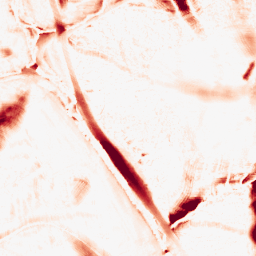
Category: morphological
Decomposition family: morphological_ellipse
Decomposition parameters: operation: opening
width: 30
height: 50
Upsampling method: sinc_hamming
Upsampling parameters: scale: 2
kernel_size: 4
Upsampling scale: 2